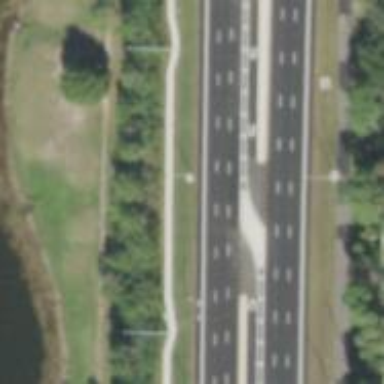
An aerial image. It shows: Primary link highway.